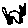
Label: cat